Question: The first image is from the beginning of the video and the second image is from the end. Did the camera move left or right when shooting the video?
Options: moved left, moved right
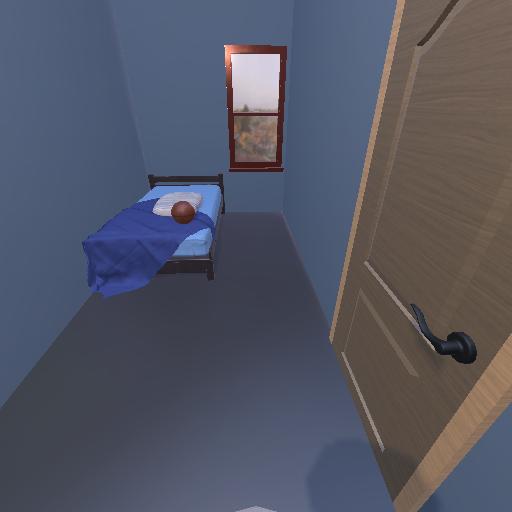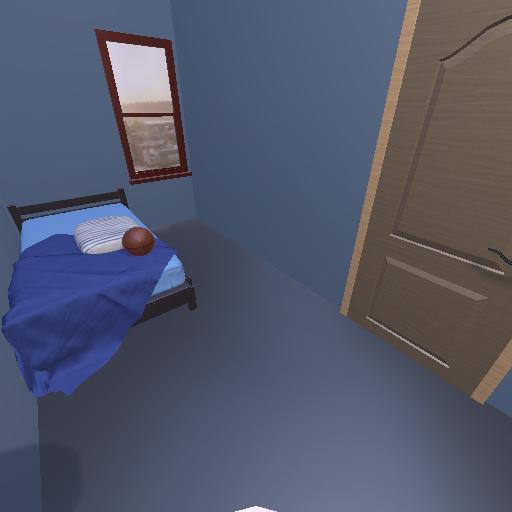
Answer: moved left